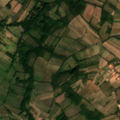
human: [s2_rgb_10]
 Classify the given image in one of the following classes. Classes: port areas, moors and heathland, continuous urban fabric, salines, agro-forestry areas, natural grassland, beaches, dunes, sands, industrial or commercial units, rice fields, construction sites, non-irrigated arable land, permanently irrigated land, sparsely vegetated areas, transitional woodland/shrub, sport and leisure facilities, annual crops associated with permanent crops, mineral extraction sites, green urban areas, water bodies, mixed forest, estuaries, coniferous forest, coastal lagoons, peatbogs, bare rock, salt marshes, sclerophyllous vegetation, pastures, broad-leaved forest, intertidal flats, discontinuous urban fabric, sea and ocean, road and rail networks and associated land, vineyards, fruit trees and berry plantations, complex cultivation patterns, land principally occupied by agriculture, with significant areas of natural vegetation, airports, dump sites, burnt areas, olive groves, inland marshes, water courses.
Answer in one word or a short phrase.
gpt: discontinuous urban fabric, complex cultivation patterns, land principally occupied by agriculture, with significant areas of natural vegetation, broad-leaved forest